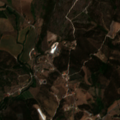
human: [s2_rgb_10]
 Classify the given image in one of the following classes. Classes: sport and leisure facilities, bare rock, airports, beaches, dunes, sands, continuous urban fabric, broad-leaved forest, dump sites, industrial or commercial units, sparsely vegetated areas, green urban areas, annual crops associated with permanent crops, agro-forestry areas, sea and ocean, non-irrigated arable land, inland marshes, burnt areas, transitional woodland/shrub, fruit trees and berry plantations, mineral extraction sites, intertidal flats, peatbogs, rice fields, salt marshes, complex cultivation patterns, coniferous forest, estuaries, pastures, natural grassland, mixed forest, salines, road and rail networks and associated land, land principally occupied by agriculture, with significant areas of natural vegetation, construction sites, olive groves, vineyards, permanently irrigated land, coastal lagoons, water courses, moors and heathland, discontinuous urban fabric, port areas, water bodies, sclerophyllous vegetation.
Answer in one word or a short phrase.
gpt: annual crops associated with permanent crops, complex cultivation patterns, land principally occupied by agriculture, with significant areas of natural vegetation, broad-leaved forest, mixed forest, transitional woodland/shrub